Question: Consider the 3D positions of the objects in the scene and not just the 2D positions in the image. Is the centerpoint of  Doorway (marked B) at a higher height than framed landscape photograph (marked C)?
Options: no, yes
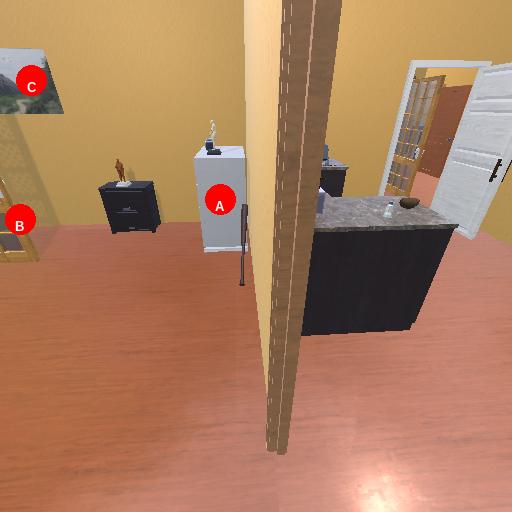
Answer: no